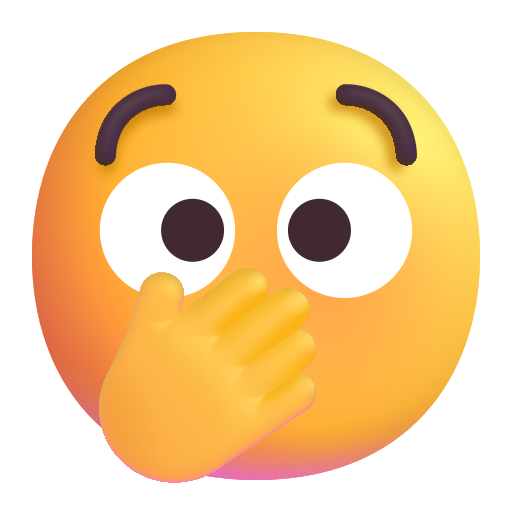
face with open eyes and hand over mouth color